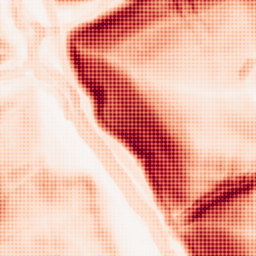
Category: morphological
Decomposition family: morphological_square
Decomposition parameters: operation: gradient
size: 10
Upsampling method: sinc_hamming
Upsampling parameters: scale: 8
kernel_size: 8
Upsampling scale: 8